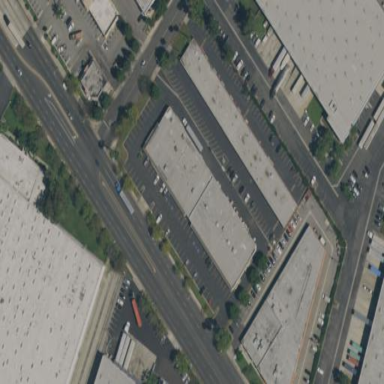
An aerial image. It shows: Retail building.